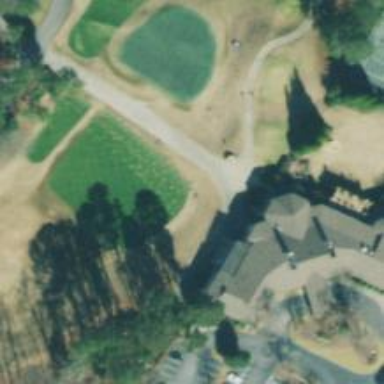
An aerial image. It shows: Grass area designated as golf tee.